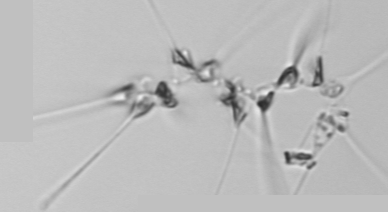
Label: Asterionellopsis_glacialis